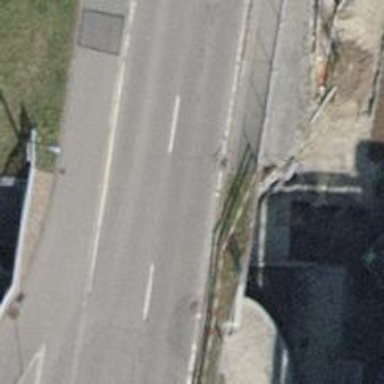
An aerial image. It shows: Unmarked crossing on the road.